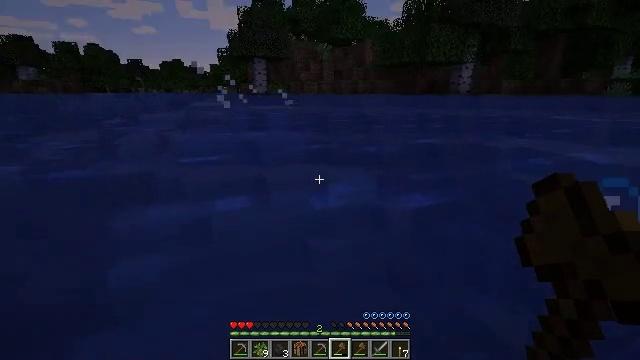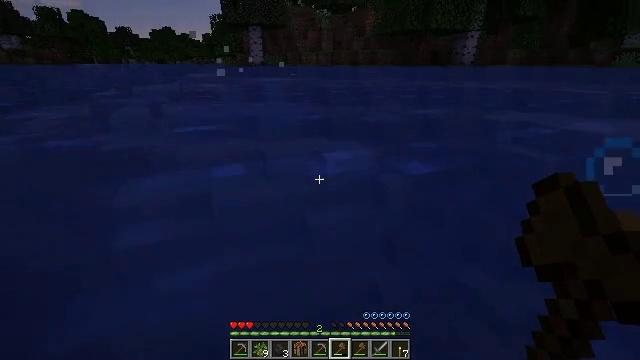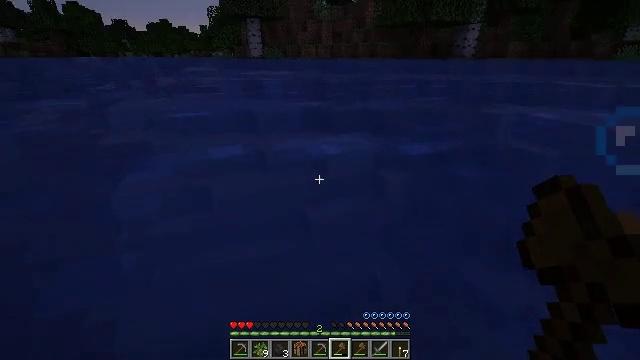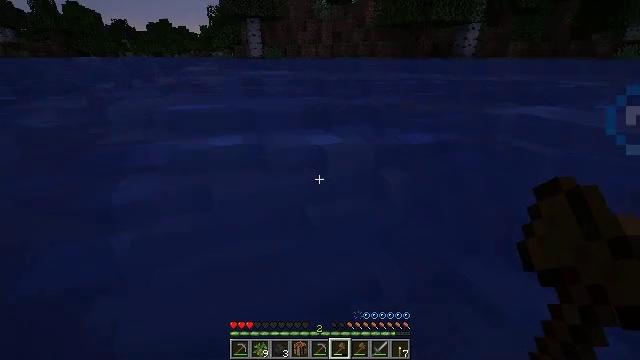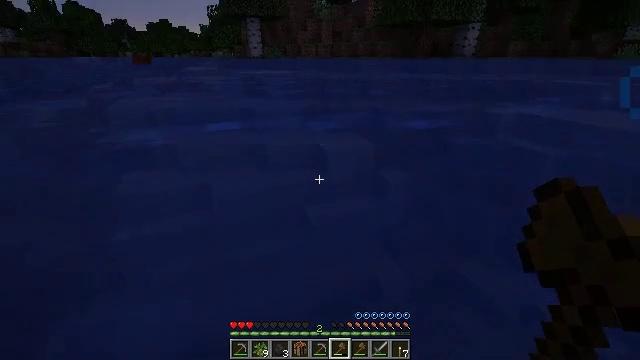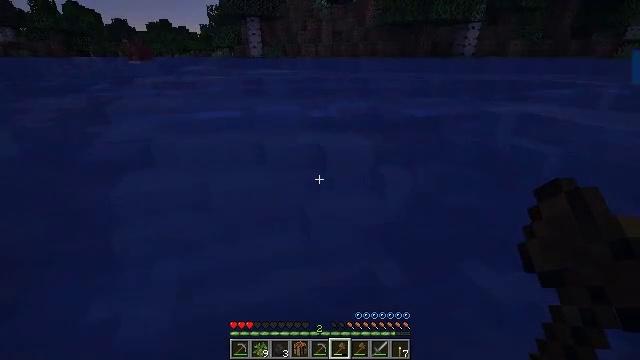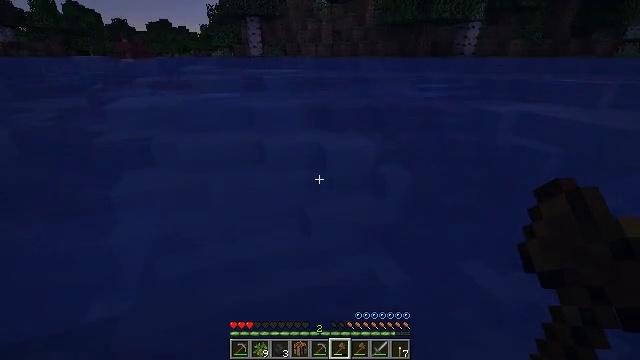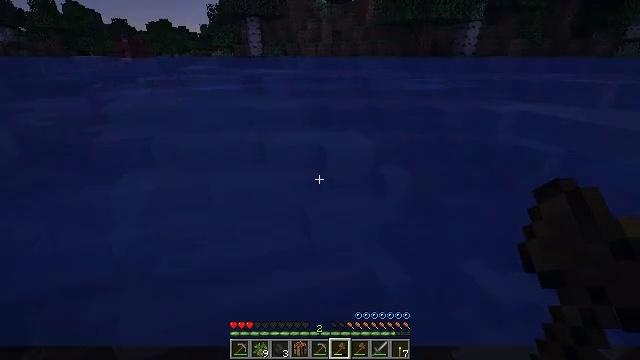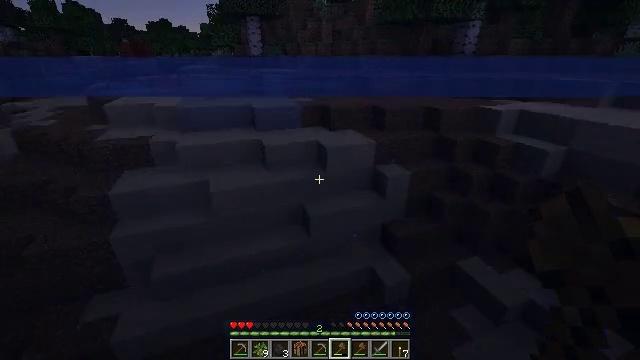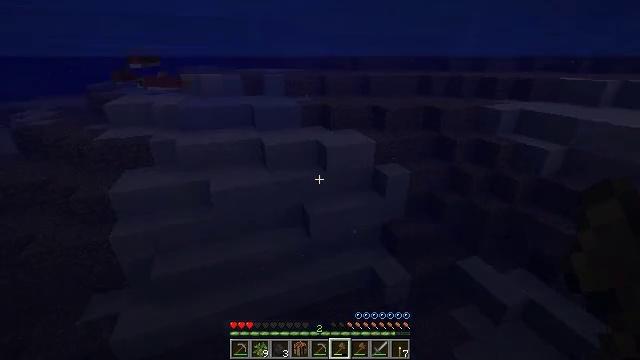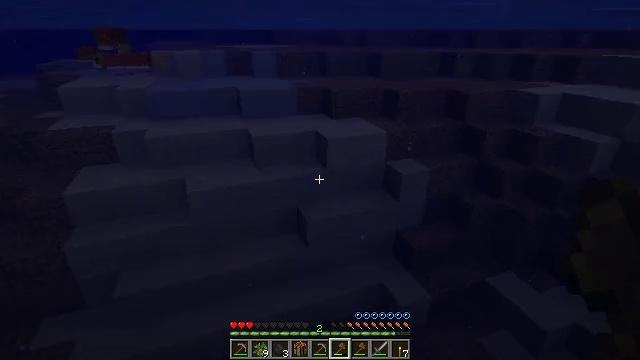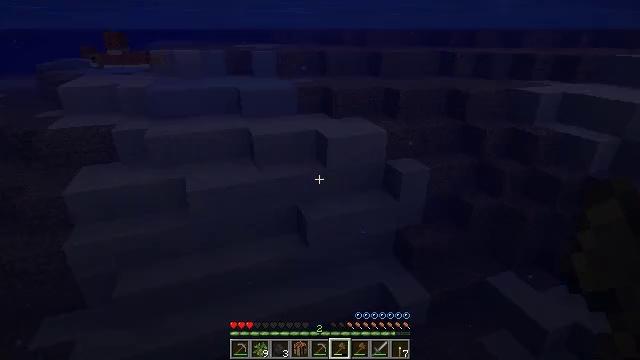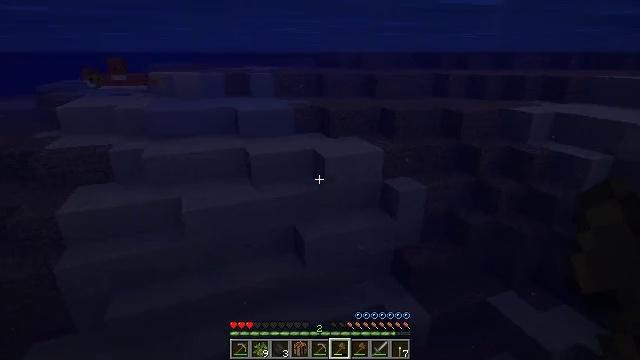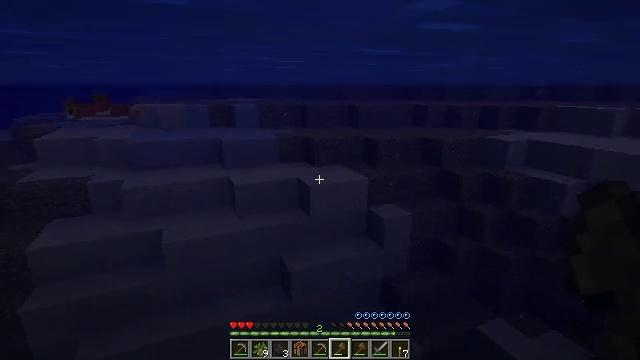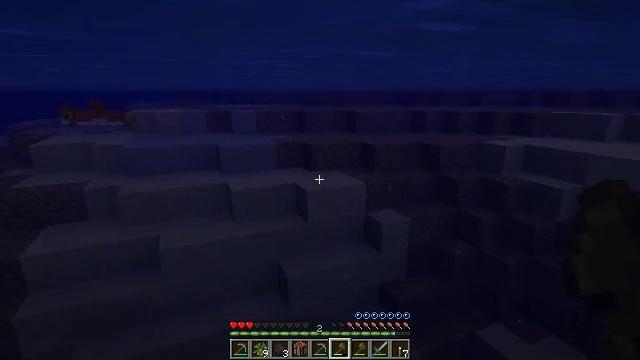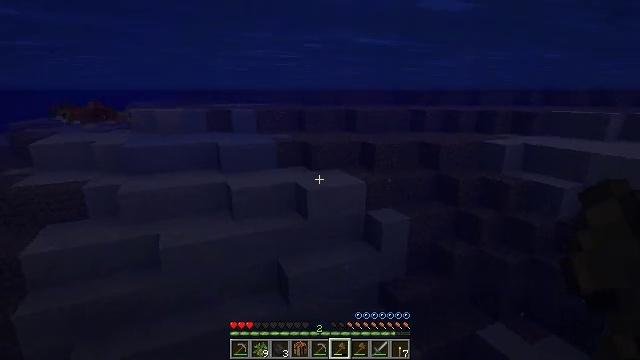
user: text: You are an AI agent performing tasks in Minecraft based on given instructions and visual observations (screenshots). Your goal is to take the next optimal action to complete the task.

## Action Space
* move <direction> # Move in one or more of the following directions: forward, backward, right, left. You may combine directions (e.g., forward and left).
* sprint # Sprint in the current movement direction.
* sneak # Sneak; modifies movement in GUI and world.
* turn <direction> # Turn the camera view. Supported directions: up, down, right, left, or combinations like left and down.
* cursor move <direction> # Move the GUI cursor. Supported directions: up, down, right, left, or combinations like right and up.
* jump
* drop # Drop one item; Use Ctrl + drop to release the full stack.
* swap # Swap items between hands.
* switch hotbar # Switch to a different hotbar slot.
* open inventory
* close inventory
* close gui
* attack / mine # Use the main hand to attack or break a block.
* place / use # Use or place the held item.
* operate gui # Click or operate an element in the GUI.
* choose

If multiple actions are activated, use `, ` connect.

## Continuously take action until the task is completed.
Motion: motion action
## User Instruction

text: Hunt a salmon.
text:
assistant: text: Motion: turn down
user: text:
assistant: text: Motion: turn down
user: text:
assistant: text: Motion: no_op
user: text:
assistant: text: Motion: no_op
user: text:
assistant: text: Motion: no_op
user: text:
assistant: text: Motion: no_op
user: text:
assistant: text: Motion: no_op
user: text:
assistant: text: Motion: no_op
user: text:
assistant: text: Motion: no_op
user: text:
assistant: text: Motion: no_op
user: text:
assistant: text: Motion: no_op
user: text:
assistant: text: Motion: turn up
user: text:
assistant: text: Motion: turn right and up
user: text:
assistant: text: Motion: turn up
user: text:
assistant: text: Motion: no_op
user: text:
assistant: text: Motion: turn left and up
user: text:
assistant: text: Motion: turn left and up
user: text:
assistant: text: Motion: turn left and up
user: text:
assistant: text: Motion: turn left and up
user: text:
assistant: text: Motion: no_op
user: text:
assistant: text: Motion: turn left
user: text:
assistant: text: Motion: turn left and down
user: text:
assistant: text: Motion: turn left and down
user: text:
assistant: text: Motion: move forward, turn left and down
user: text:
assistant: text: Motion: move forward, turn left and down
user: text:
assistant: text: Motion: move forward
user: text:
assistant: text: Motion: move forward
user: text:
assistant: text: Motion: move forward
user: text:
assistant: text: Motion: move forward
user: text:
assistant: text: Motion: move forward